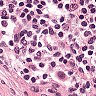
Metastatic tissue present: no